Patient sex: F
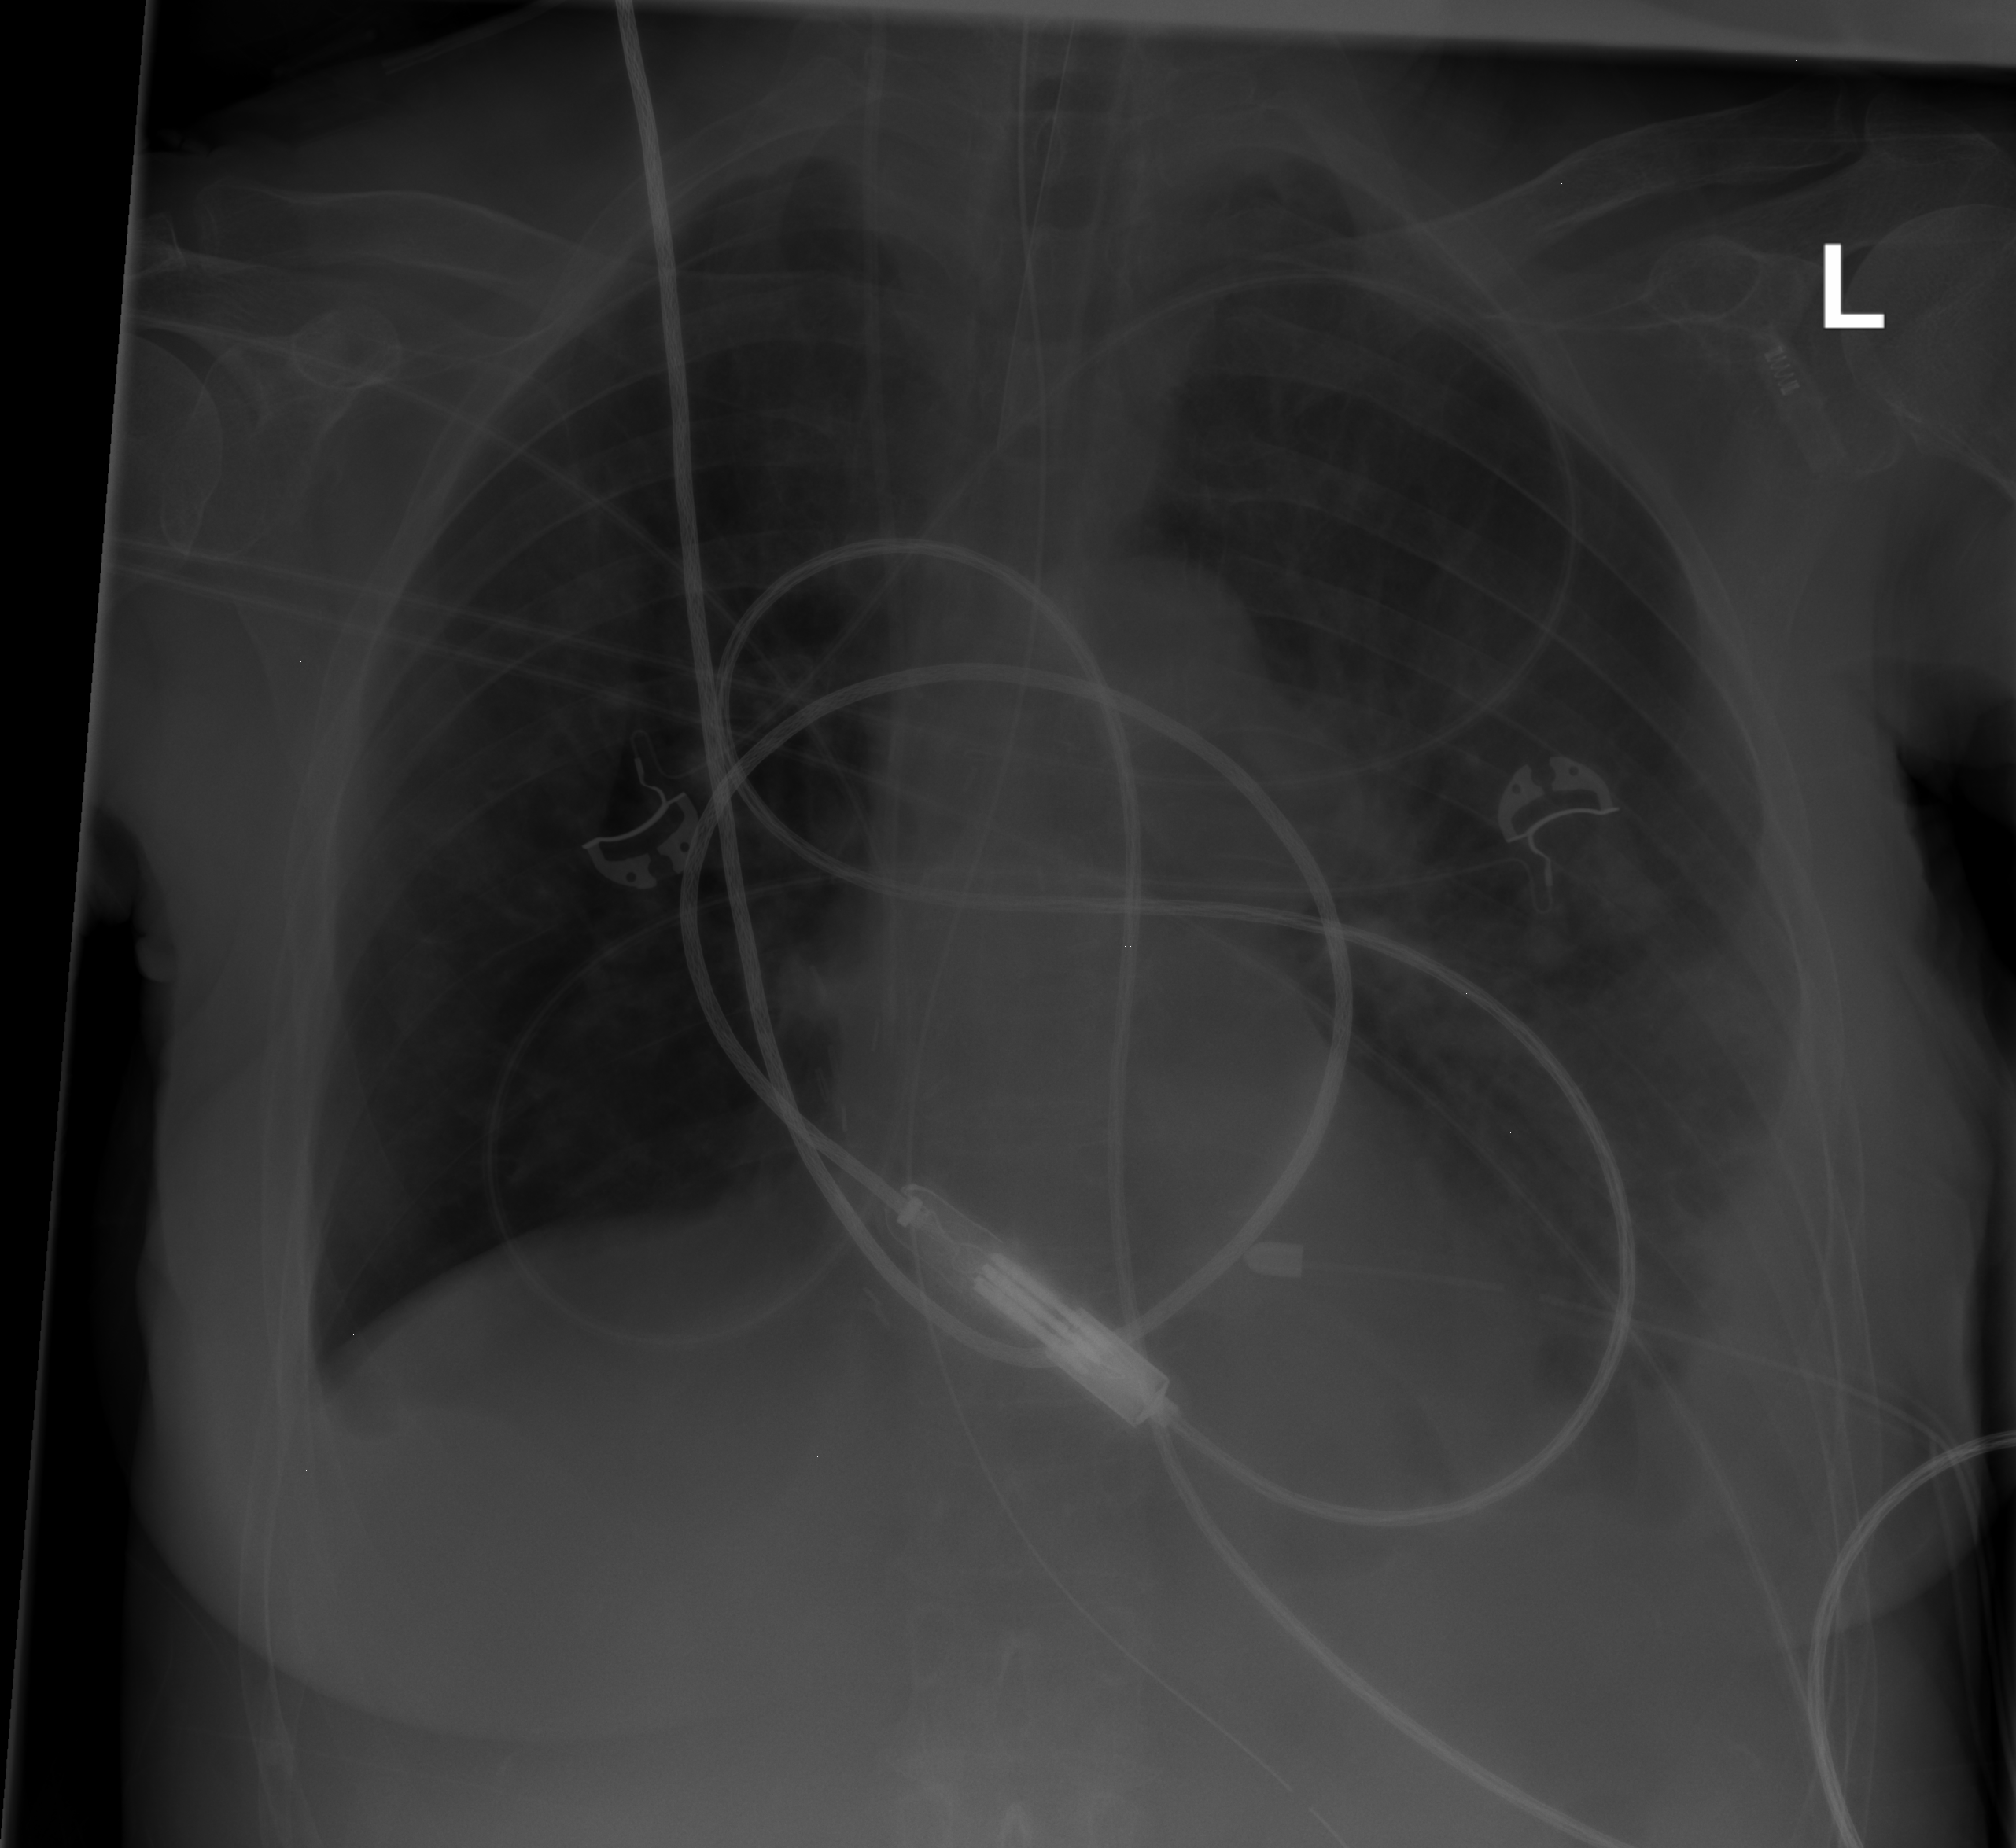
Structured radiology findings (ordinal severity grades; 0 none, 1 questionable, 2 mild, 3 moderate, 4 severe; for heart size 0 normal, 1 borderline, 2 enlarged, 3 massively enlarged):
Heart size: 0
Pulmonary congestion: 0
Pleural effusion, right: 0
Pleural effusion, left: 2
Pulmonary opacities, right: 0
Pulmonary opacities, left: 2
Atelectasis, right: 0
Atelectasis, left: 2